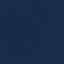
Land use / land cover: SeaLake